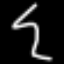
Label: squiggle